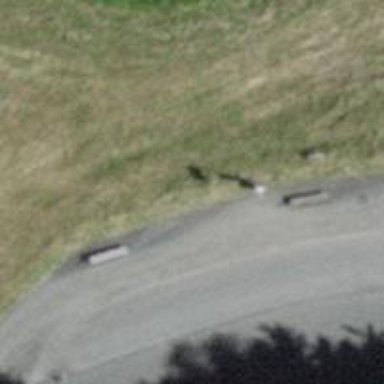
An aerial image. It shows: Bus stop with platform for public transport.